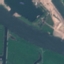
Land use / land cover: River